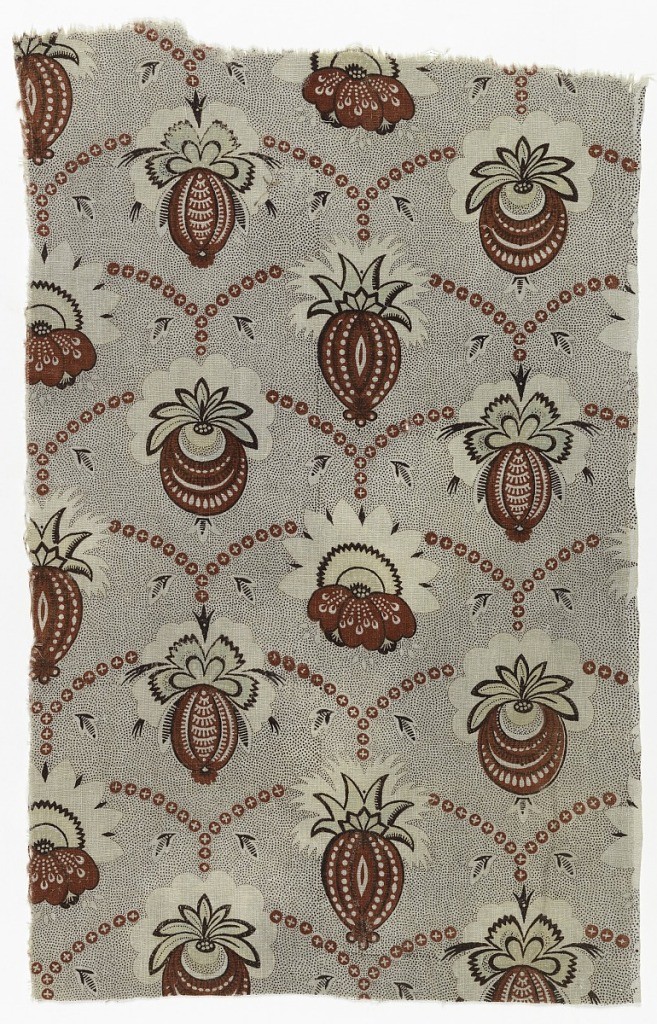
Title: Fragment
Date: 1750–1800
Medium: cotton Technique: block printed, with blue applied by brush, on plain weave
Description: Fragment with two offset rows of fruit-like motifs on a fishscale lattice, on a white ground with black picotage.